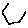
Label: hexagon